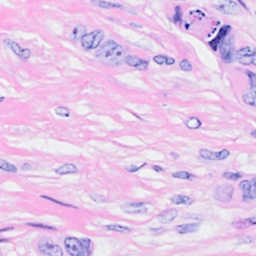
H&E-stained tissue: Breast